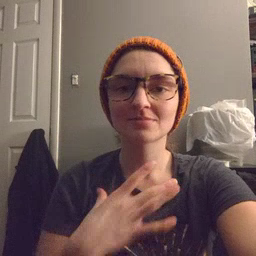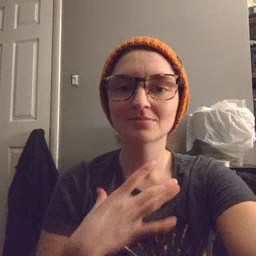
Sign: pool